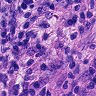
Metastatic tissue present: yes